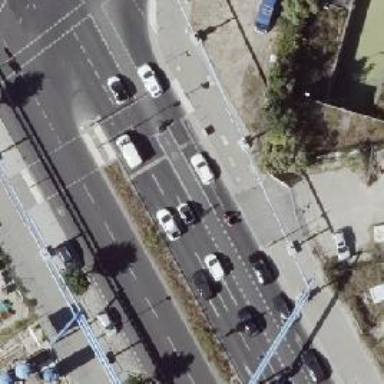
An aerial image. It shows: Road with traffic signals.